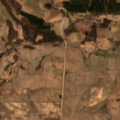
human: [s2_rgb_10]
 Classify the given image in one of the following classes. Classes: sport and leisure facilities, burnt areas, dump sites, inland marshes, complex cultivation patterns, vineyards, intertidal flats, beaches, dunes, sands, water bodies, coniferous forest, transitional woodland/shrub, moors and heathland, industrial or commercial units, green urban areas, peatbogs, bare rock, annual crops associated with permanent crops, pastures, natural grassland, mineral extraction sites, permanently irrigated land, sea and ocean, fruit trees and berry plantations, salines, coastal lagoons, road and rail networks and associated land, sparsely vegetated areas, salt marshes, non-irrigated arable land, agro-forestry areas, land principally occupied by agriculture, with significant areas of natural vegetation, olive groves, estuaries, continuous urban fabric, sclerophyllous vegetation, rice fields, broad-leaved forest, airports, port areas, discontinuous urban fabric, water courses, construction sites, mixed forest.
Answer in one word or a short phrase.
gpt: non-irrigated arable land, pastures, complex cultivation patterns, land principally occupied by agriculture, with significant areas of natural vegetation